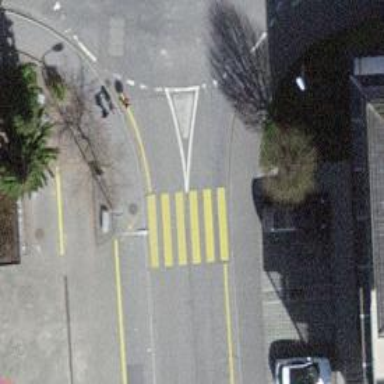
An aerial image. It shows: Zebra crossing on footway.